Question: I had to add a 20px margin and the color of that margin is white. This has never happened to me and I'm wondering why it isn't the same color as the page/element background.
Here is what it looks like:

Here is the page it's on:
<URL>
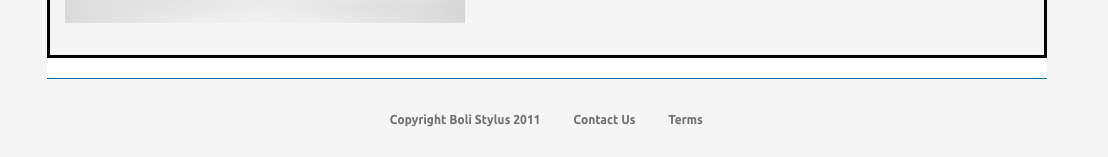
Answer: the '<div id="page">' element has a background set to 'White' (style.css line 325)
The element in question '#site-generator' has no parent background specified, so it uses the grand-parent element '#page'.
You can either change that styling on '#page' or add a background color to the 'footer' element